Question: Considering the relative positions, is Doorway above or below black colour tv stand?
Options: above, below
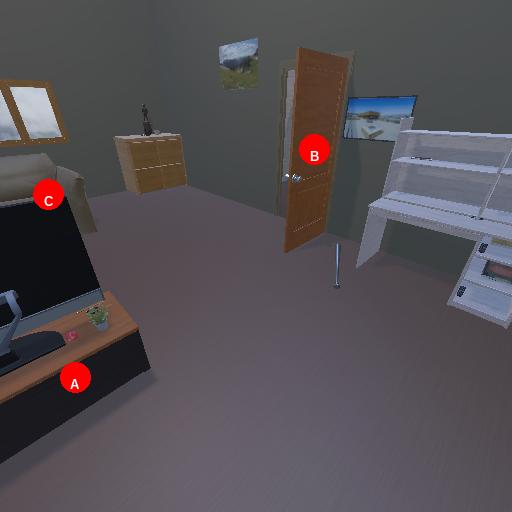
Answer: above